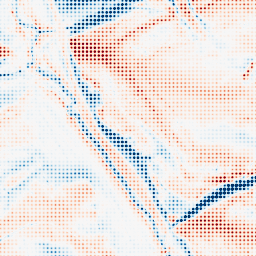
Category: classical
Decomposition family: gaussian_anisotropic
Decomposition parameters: sigma_x: 2
sigma_y: 10
Upsampling method: sinc_hamming
Upsampling parameters: scale: 8
kernel_size: 4
Upsampling scale: 8